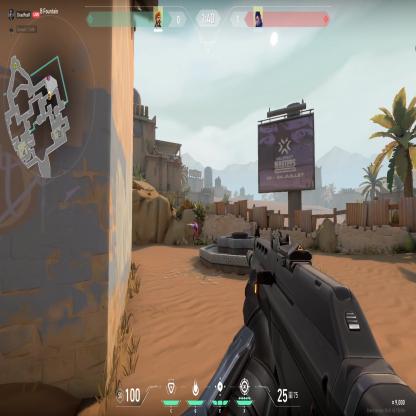
Label: enemy